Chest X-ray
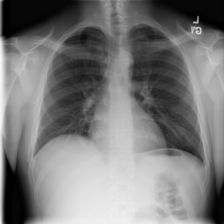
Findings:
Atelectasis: negative
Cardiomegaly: negative
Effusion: negative
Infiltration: negative
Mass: negative
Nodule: negative
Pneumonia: negative
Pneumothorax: negative
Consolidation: negative
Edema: negative
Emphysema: negative
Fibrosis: negative
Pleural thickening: negative
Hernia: negative